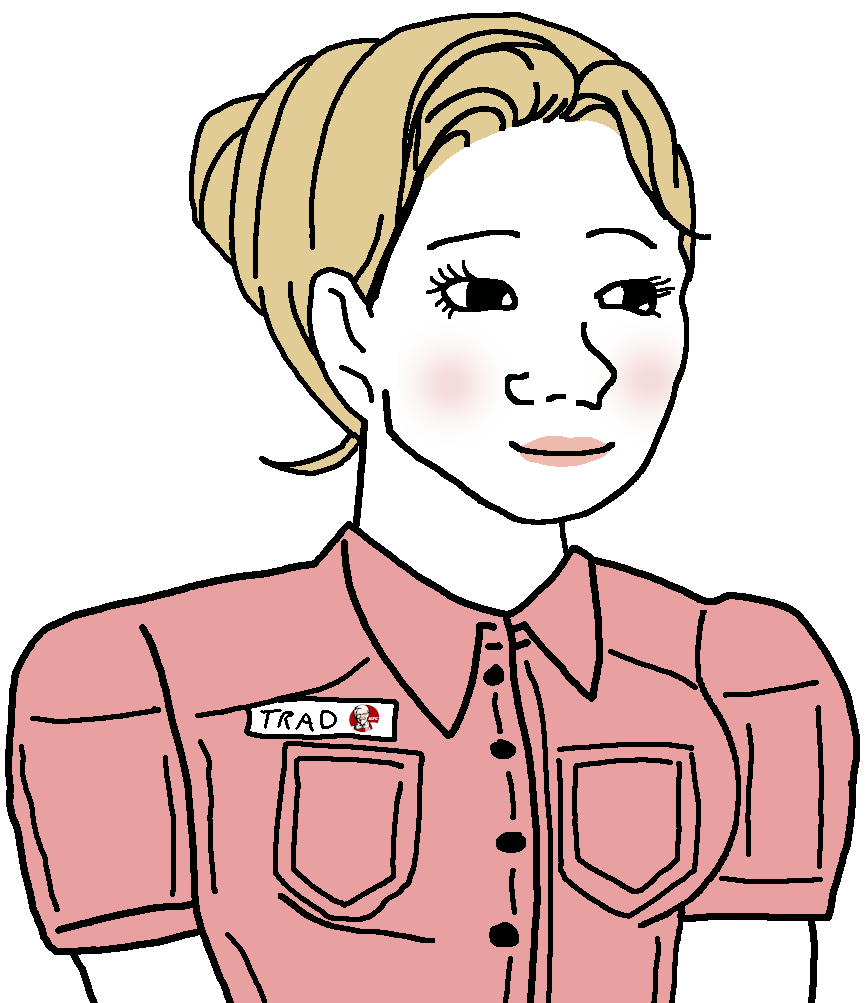
Label: 5_Trad_Wife